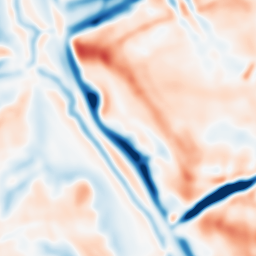
Category: multiscale
Decomposition family: dog
Decomposition parameters: sigma_low: 3
sigma_high: 10
Upsampling method: linear_exact
Upsampling parameters: scale: 2
Upsampling scale: 2